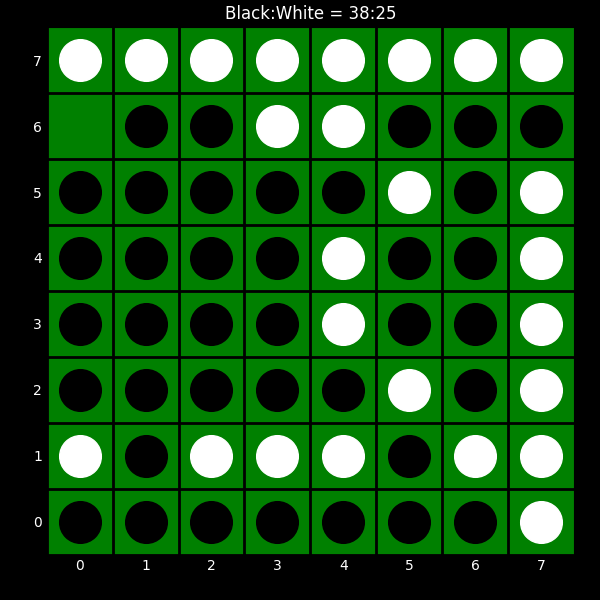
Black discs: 38
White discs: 25